Here is a 2-D grayscale rendering of raw bearing vibration samples (signal-to-image). Determine the bearing's health state. Answer with exactly one of: normal, inner_race, outer_race, ball.
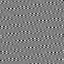
Answer: outer_race